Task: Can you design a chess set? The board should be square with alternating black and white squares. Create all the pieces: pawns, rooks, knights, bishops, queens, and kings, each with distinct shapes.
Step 3566:
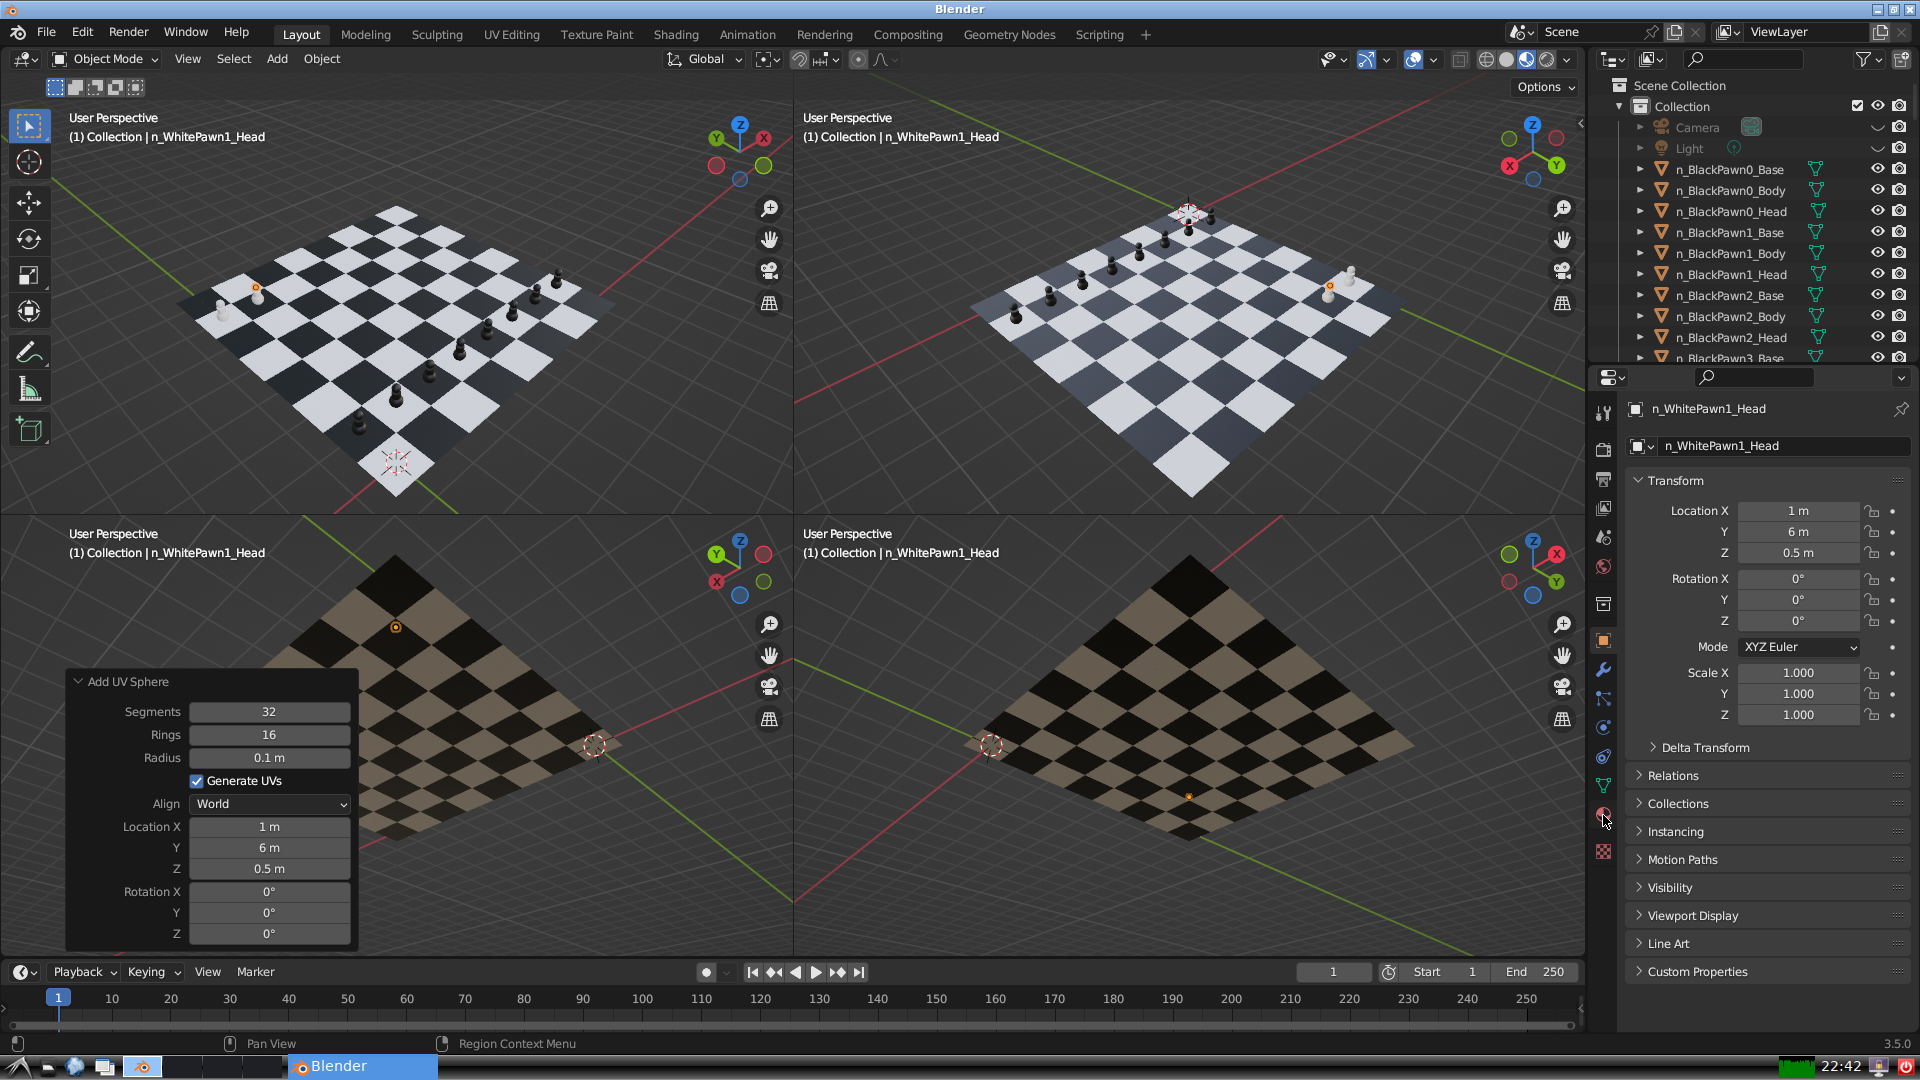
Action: click: no